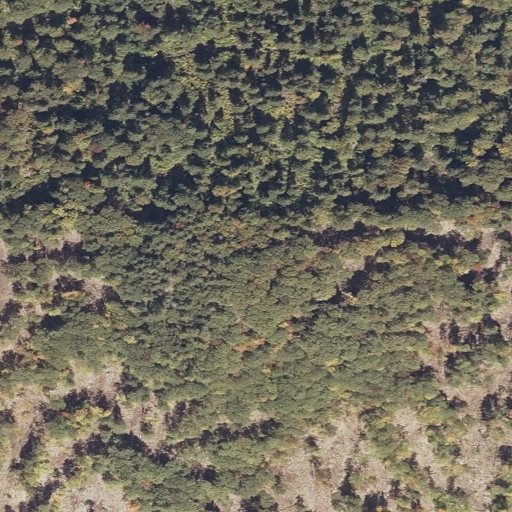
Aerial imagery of mountain in Maine named Tibbetts Mountain containing mixed forest, deciduous forest, and evergreen forest